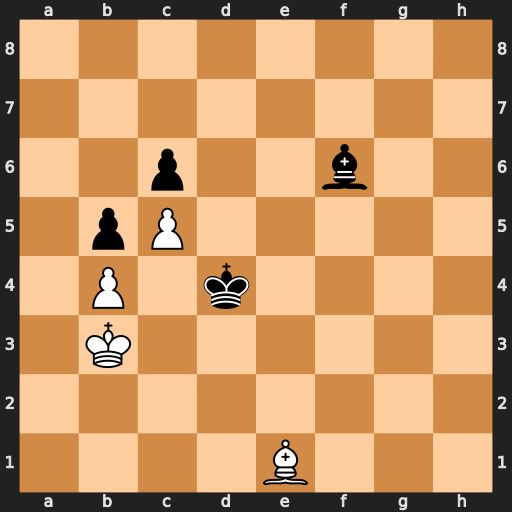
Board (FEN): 8/8/2p2b2/1pP5/1P1k4/1K6/8/4B3
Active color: w
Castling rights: -
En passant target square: -
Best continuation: Bc3+ Kd3 Bxf6